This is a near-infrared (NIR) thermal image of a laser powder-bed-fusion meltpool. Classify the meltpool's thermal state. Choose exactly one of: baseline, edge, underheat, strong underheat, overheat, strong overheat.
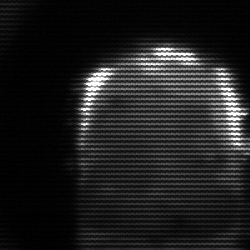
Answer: baseline